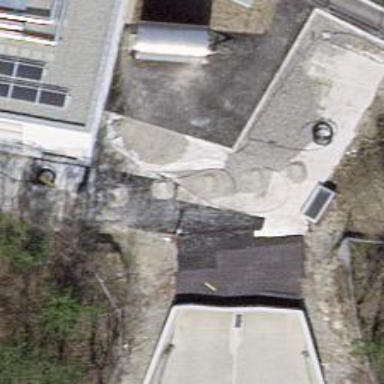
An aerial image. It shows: Driveway tunnel that serves as roadway.